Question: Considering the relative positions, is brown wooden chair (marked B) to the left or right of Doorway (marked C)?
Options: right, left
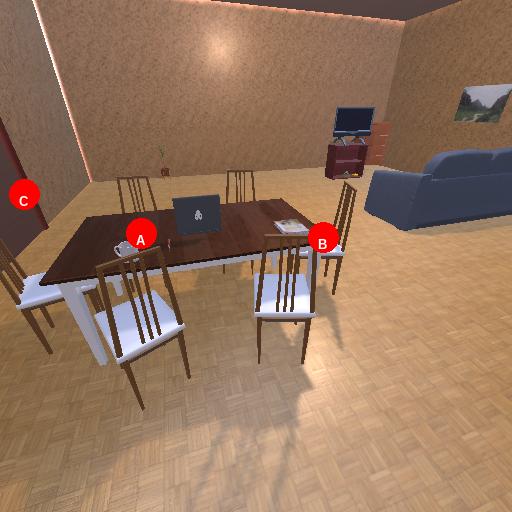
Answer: right